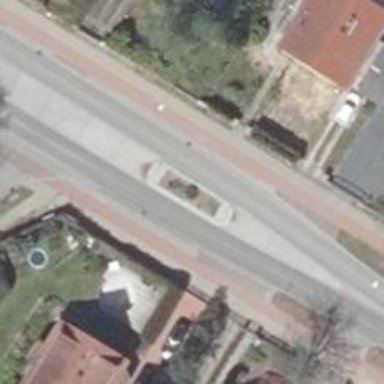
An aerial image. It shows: Traffic calming island.